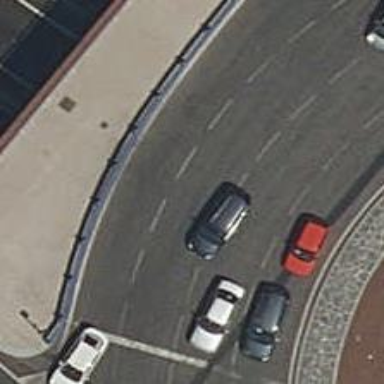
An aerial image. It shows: Secondary road leading to roundabout.